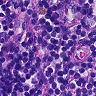
Metastatic tissue present: no